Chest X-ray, AP view. Patient: 11 years old, sex F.
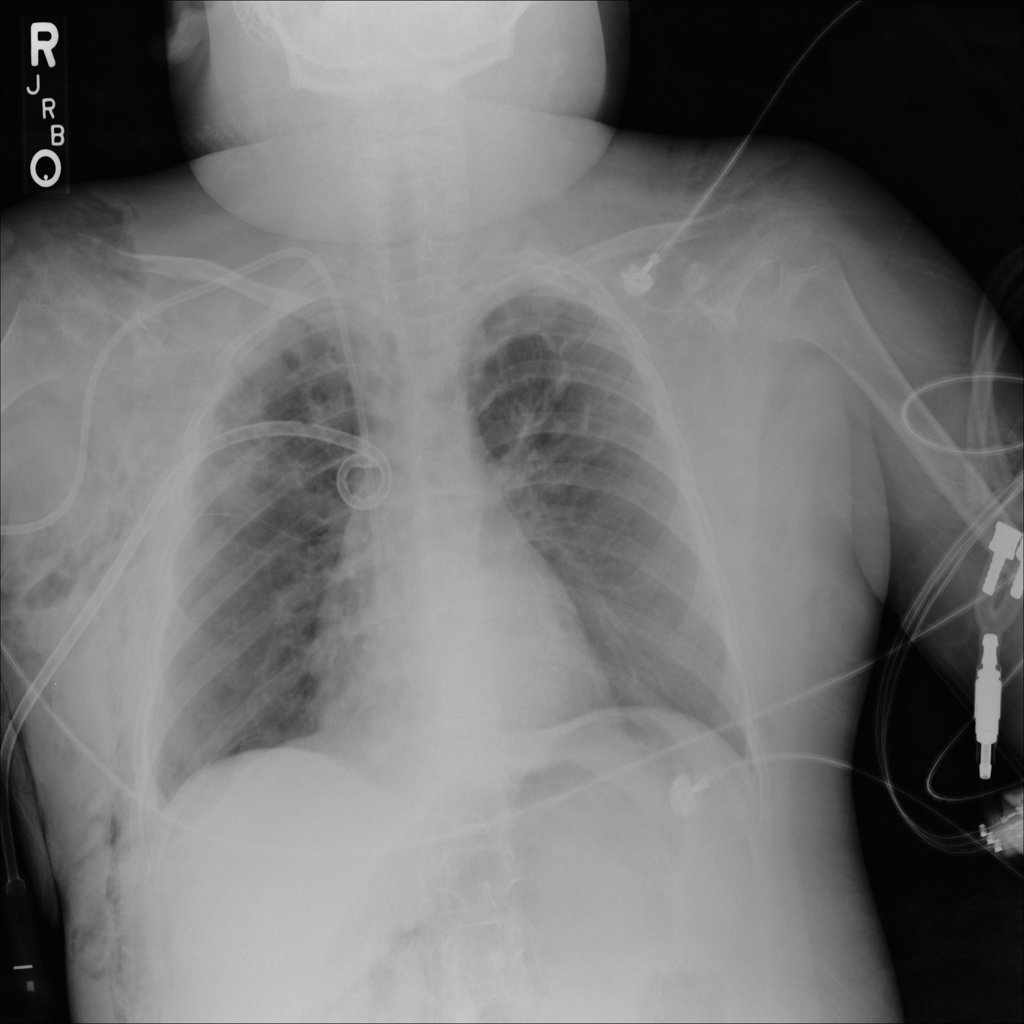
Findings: Emphysema, Pneumothorax